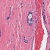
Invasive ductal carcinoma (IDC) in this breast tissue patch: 1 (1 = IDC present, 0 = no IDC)